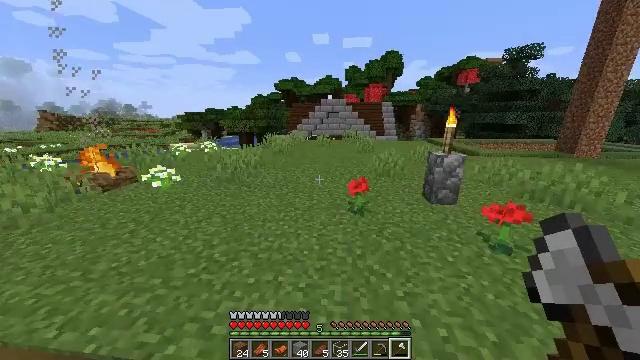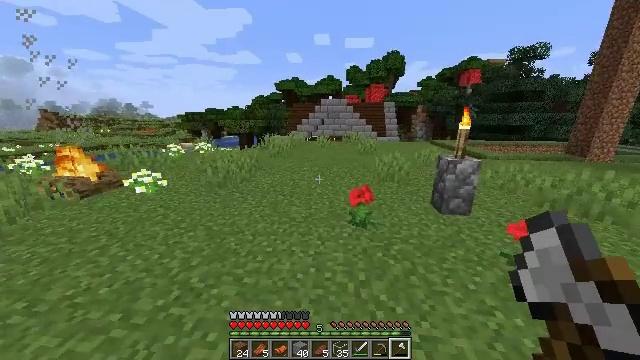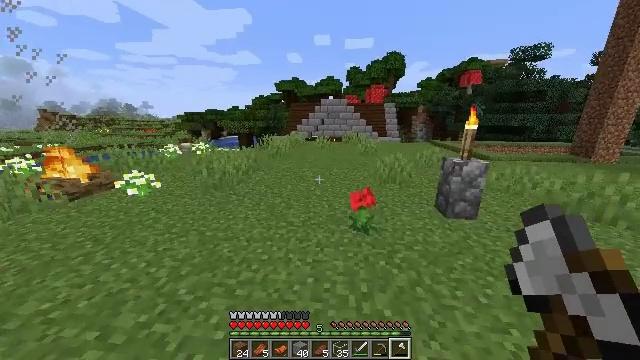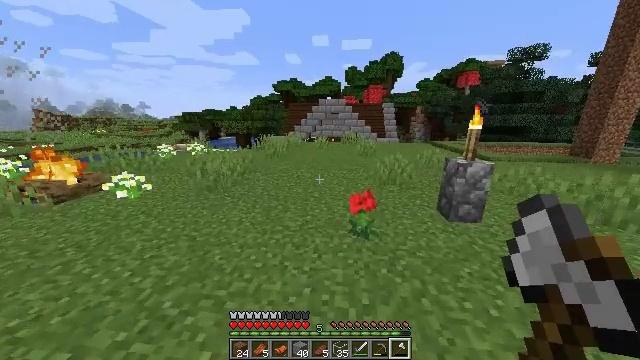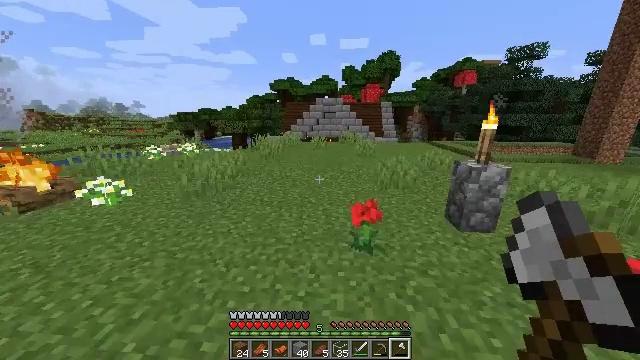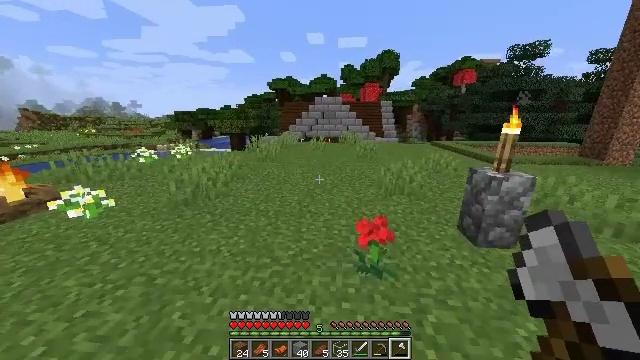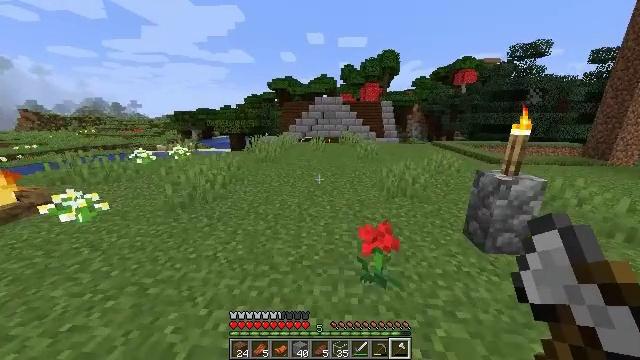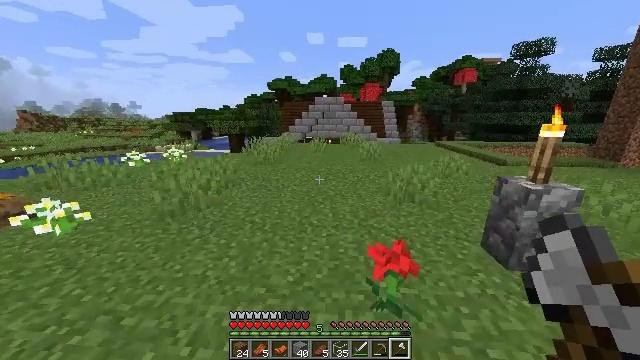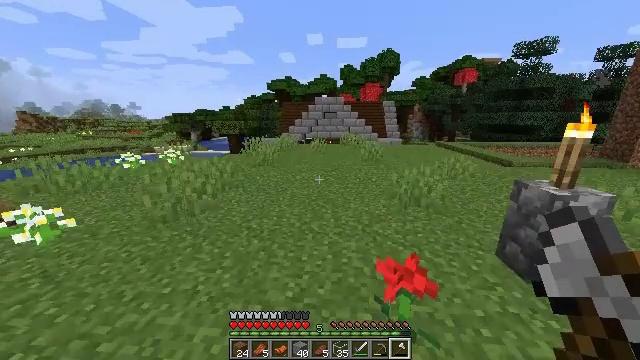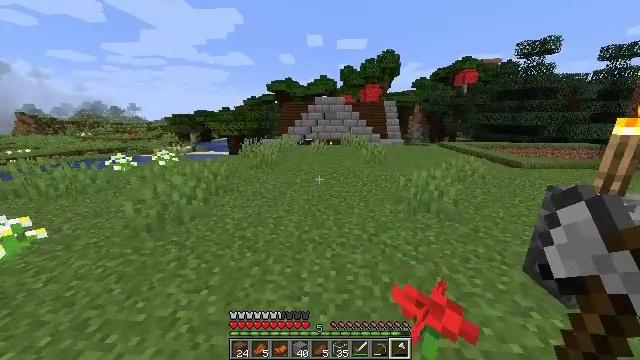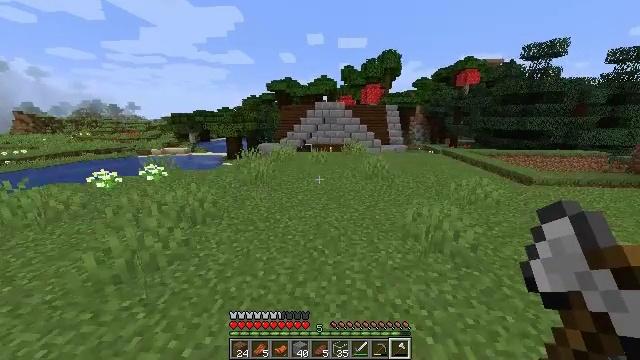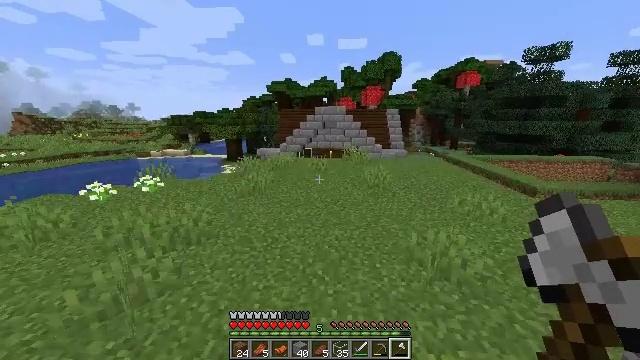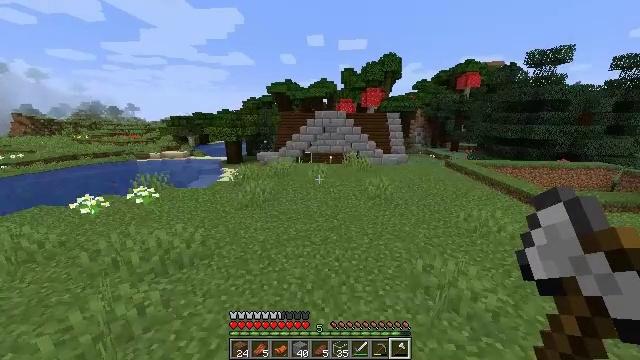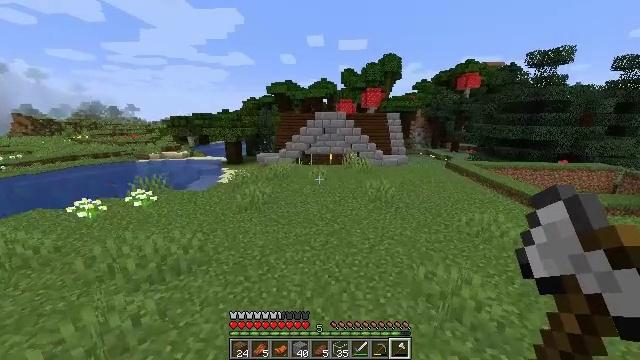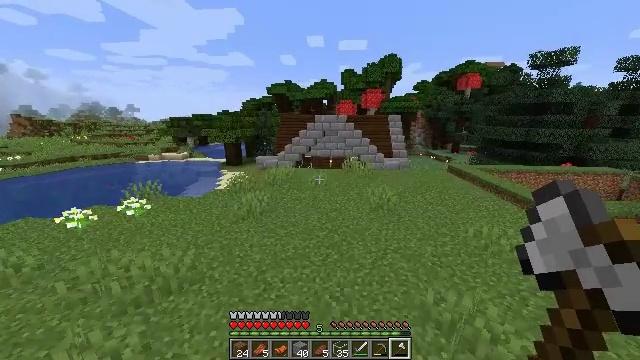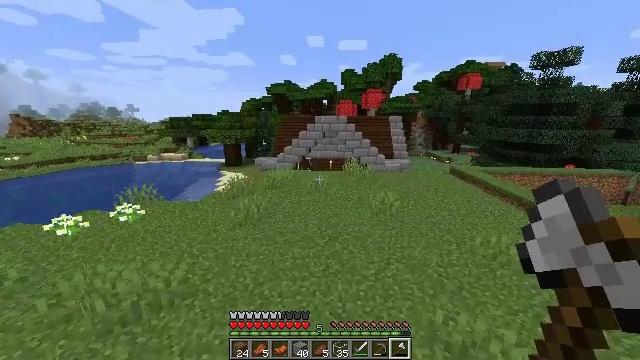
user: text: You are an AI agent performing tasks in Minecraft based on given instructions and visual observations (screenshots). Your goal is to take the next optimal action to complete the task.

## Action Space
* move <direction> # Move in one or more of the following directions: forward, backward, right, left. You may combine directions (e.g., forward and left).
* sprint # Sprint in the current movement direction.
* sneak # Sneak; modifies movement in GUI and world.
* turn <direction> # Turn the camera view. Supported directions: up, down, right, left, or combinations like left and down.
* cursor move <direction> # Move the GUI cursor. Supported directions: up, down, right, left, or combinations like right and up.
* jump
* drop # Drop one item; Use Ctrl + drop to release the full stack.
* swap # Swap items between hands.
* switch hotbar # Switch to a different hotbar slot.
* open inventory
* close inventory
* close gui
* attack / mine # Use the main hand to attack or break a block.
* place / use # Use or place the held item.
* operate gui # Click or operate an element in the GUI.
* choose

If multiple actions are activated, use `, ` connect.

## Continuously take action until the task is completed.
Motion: motion action
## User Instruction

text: Place cobblestone in the furnace to create stone.
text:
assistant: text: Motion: move forward
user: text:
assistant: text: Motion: move forward
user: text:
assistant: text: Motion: move forward
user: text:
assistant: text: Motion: move forward
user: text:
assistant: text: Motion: move forward, sprint
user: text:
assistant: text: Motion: move forward, sprint
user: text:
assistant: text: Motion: move forward, sprint
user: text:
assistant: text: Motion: move forward
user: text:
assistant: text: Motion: move forward
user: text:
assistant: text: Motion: move forward, jump
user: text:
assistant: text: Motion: move forward, jump
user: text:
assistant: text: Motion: move forward, jump
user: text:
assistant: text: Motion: move forward, jump
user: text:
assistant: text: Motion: move forward, jump
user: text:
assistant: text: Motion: move forward, jump
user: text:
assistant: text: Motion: move forward, jump
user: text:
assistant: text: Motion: move forward, jump
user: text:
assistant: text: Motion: move forward, jump
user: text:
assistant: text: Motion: move forward, jump
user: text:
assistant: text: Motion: move forward, sprint, turn right and down, jump
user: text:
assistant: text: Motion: move forward, sprint, turn right and down, jump
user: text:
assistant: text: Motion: move forward, sprint, turn right, jump
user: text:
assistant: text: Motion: move forward, jump
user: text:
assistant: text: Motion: move forward, jump
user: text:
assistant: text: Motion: move forward, turn left, jump
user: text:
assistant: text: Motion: move forward, jump
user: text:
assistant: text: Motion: move forward, jump
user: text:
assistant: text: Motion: move forward, jump
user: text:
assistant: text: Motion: move forward, jump
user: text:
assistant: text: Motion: move forward, turn right, jump